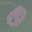
Label: 0